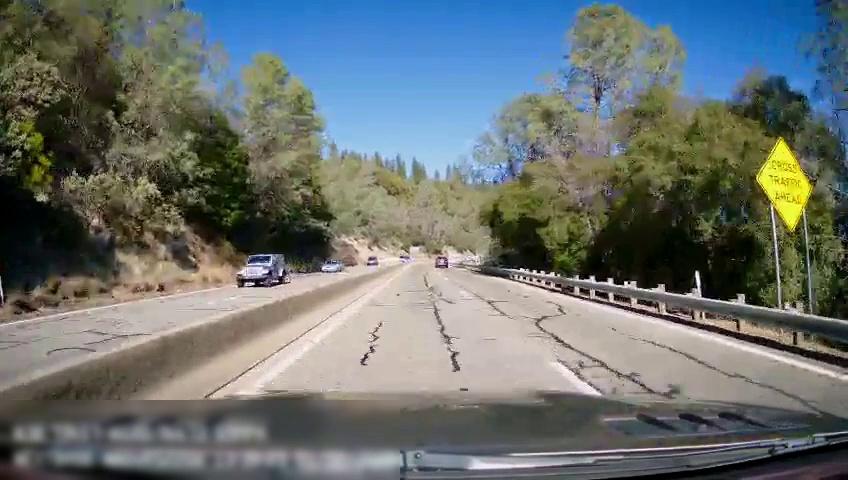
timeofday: Day
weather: Sunny
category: Drivable Space
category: Drivable Space
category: Vehicles | SUV
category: Vehicles | Car
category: Vehicles | Car
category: Vehicles | SUV
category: Lanes | Opposite Lane
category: Lanes | Current Lane
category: Lanes | Current Lane
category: Lanes | Alternate Lane
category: Traffic | Signs